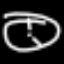
Label: clock